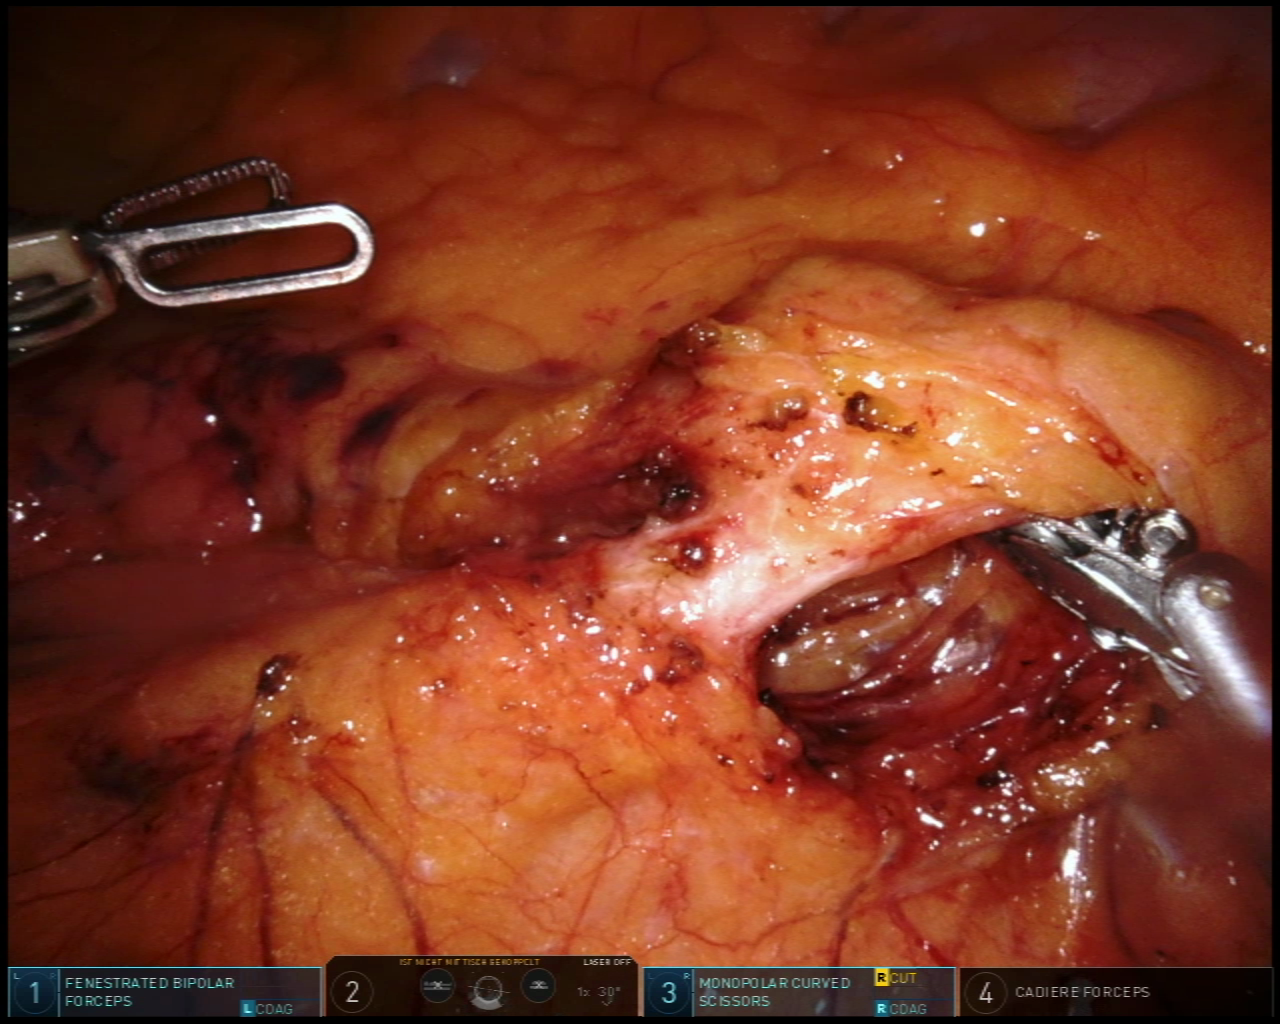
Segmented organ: inferior_mesenteric_artery
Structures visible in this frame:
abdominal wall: no
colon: yes
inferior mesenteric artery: yes
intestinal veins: no
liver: no
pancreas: no
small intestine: no
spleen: no
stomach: no
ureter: no
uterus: no
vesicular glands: no